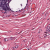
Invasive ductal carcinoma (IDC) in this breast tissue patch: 0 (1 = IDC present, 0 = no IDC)